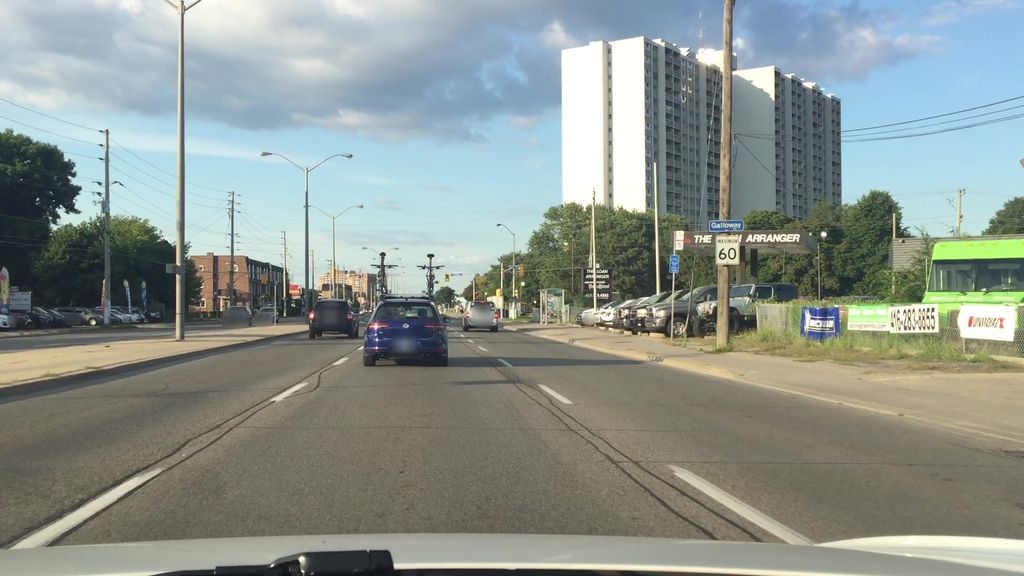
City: toronto